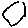
Label: hexagon